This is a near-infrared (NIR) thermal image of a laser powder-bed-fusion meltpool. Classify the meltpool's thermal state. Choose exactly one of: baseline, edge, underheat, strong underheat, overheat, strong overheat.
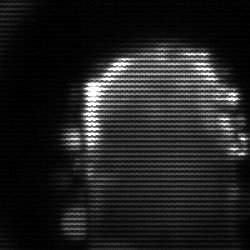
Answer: baseline